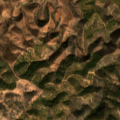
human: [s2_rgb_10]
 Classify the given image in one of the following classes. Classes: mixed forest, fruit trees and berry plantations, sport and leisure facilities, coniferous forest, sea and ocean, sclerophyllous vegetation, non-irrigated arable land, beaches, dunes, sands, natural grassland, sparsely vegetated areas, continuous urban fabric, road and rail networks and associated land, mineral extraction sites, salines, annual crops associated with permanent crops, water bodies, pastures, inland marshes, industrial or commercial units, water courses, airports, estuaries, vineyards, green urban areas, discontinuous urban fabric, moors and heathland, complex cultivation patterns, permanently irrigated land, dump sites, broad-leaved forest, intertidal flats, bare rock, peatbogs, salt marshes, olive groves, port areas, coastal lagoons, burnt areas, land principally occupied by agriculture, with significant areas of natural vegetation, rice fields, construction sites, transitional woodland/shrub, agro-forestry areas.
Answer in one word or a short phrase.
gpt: agro-forestry areas, coniferous forest, sclerophyllous vegetation, transitional woodland/shrub